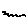
Label: zigzag